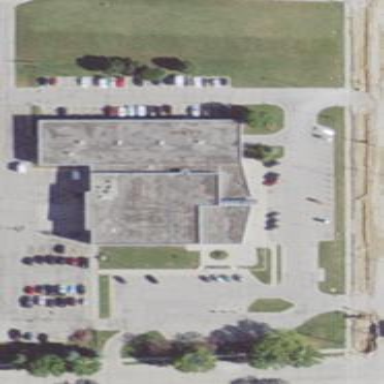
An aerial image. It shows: Building serving as post office.